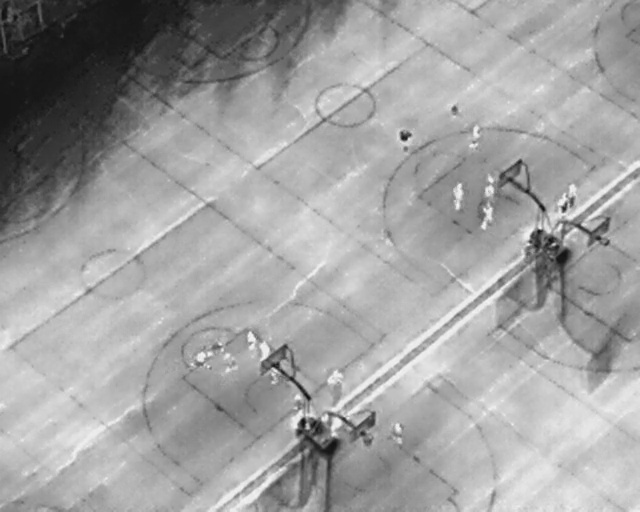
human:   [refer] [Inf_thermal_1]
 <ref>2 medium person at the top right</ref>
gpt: <box>[[69, 20, 72, 22, 2], [72, 24, 76, 26, 2]]</box>

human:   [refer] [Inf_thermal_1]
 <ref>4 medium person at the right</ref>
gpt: <box>[[74, 40, 78, 42, 2], [87, 37, 91, 39, 2], [85, 38, 89, 40, 2], [74, 34, 78, 37, 2]]</box>

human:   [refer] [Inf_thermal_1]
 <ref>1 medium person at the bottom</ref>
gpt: <box>[[60, 83, 64, 85, 2]]</box>

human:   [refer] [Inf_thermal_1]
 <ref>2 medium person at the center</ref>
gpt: <box>[[36, 65, 41, 67, 2], [39, 67, 43, 70, 2]]</box>

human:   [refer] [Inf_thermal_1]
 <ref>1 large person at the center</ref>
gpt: <box>[[29, 68, 33, 71, 2]]</box>